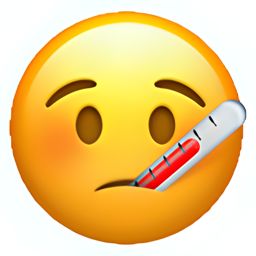
Name: face with thermometer
Emoji: 🤒
Group: Smileys & Emotion
Sub-group: face-unwell